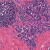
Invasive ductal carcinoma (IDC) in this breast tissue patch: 0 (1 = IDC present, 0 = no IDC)